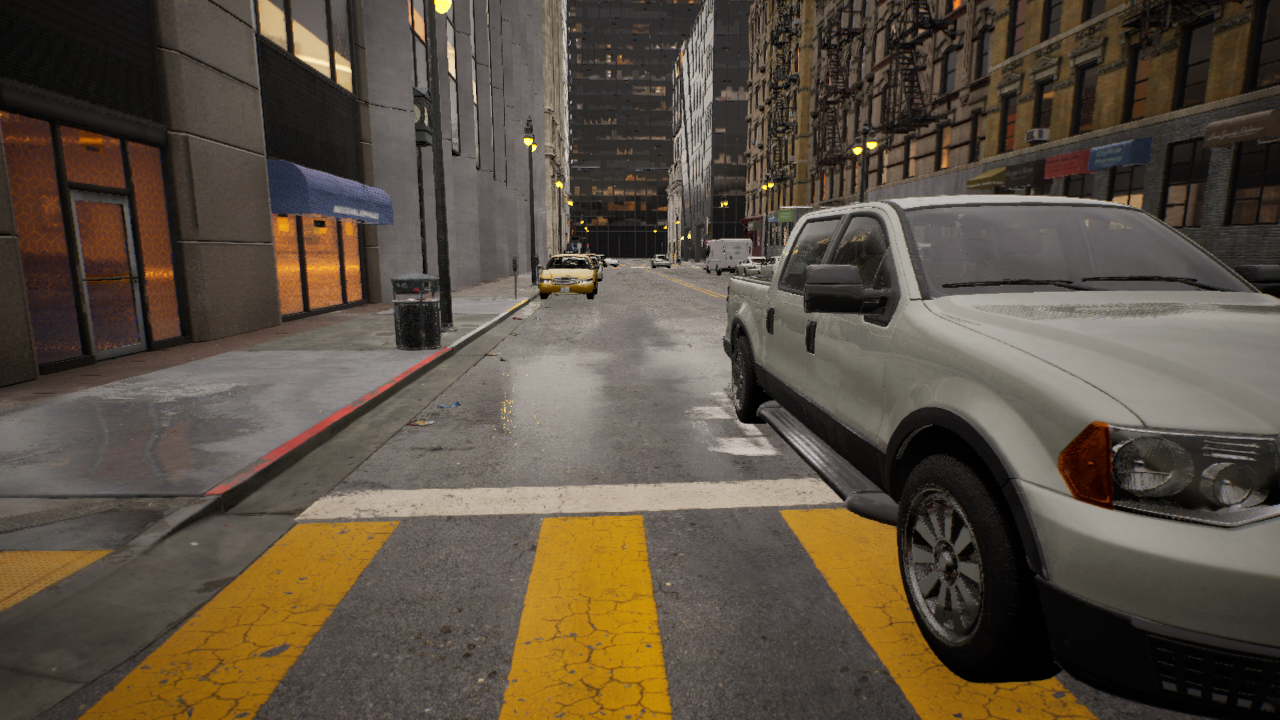
Venue: residential
Lighting: golden hour
Vehicle rig: pickup